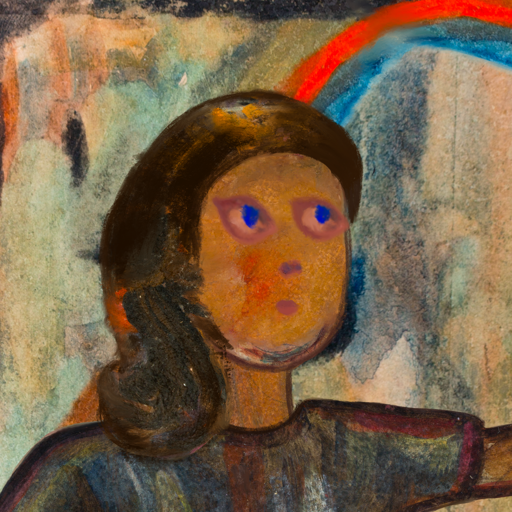
Background: Childish, Head And Neck Side: Pipe, Face Side: Mother_And_Son_Mother, Bust: Mosgoul, Hair Side: Gypsy_Queen, Head Accessory: Blank, Second Necklace: Blank, Necklace: Blank, Baby: Blank